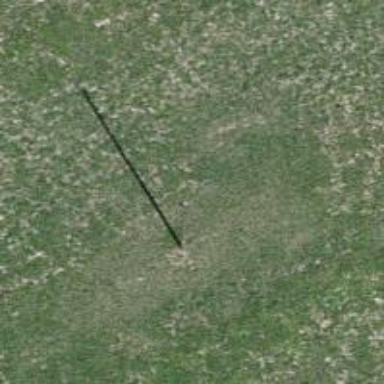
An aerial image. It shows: Power pole.